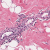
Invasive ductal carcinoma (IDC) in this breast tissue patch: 0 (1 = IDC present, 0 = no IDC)